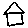
Label: house